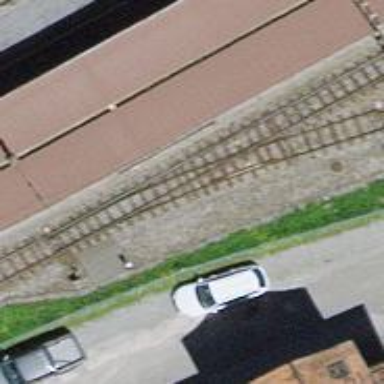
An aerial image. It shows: Narrow-gauge railway yard with electrified tracks using contact line.